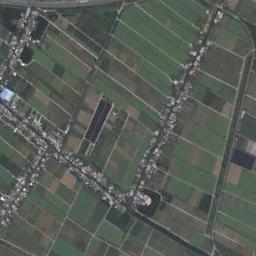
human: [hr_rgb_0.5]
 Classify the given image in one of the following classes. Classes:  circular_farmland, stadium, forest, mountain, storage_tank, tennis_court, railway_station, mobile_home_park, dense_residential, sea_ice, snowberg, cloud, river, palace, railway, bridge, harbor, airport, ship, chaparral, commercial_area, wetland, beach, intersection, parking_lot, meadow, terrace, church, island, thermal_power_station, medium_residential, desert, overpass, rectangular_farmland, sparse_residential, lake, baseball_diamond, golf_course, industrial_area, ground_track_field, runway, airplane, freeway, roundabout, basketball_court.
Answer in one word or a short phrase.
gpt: rectangular_farmland